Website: walmart
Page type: billing-address
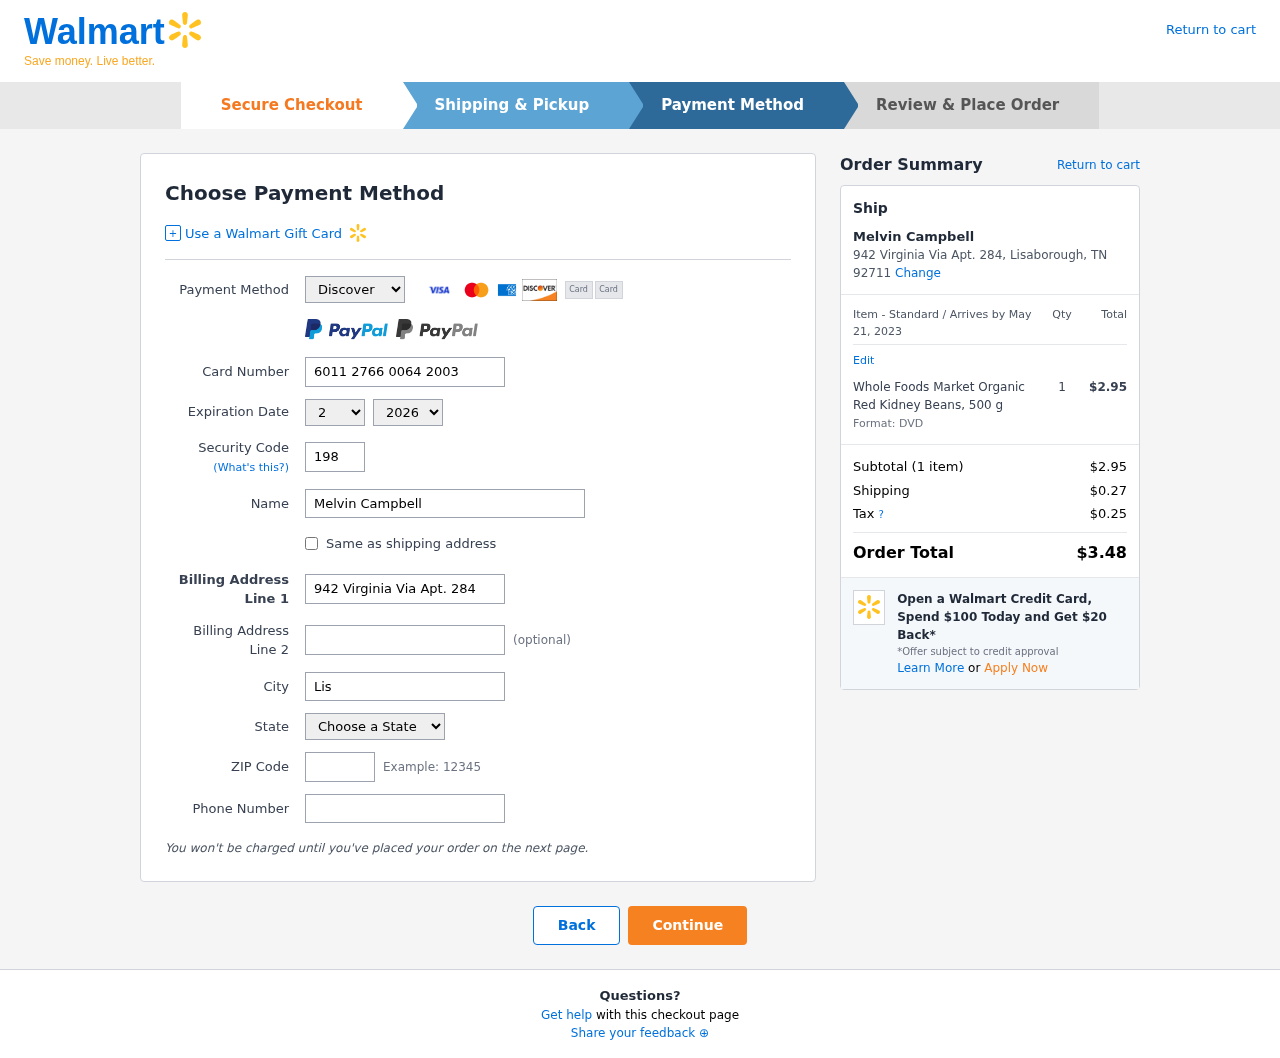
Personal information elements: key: PII_CARD_CVV
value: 198
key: PII_CARD_EXPIRY_MONTH
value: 02
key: PII_CARD_EXPIRY_YEAR
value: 26
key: PII_CARD_NUMBER
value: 6011 2766 0064 2003
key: PII_CARD_TYPE
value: Discover
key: PII_CITY
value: Lisaborough
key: PII_CITY_STATE_ZIP
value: Lisaborough, TN 92711
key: PII_FULLNAME
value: Melvin Campbell
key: PII_PHONE
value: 5587465092
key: PII_POSTCODE
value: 92711
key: PII_STATE
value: Tennessee
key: PII_STREET
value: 942 Virginia Via Apt. 284
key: PII_FULLNAME2
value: Melvin Campbell
Product elements: key: PRODUCT1_NAME
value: Whole Foods Market Organic Red Kidney Beans, 500 g
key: PRODUCT1_PRICE
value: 2.95
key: PRODUCT1_QUANTITY
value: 1
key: PRODUCT1_DESC
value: Format: DVD
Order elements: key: ORDER_DELIVERY_DATE
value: May 21, 2023
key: ORDER_NUM_ITEMS
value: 1
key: ORDER_SUBTOTAL
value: $2.95
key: ORDER_SHIPPING_COST
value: $0.27
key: ORDER_TAX
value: $0.25
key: ORDER_TOTAL
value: $3.48